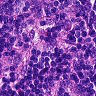
Metastatic tissue present: no